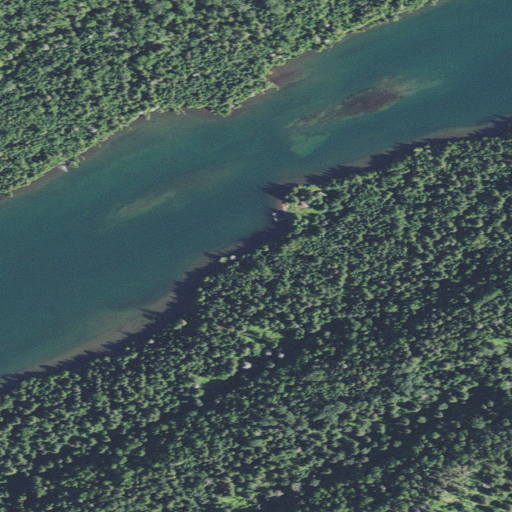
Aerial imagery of cape in Michigan named Grass Point containing woody wetlands, open water, evergreen forest, mixed forest, and herbaceous wetlands